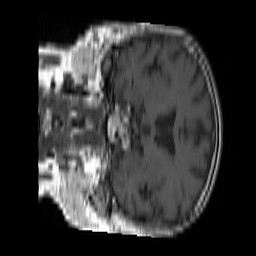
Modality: T1w
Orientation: coronal
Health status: ill
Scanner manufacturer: siemens
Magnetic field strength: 1.5 T
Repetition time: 0.379 s
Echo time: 0.0099 s